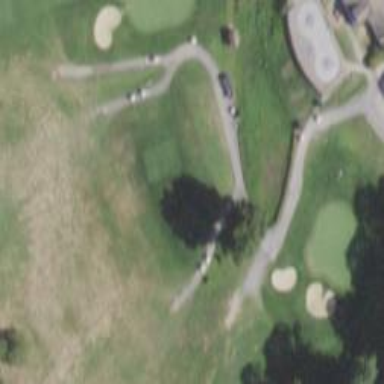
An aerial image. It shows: Path used for both walking and golf.